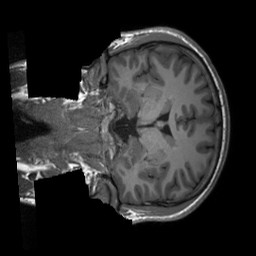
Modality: T1w
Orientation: coronal
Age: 29
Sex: male
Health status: healthy
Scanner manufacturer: siemens
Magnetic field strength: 3 T
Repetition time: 2.3 s
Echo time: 0.00229 s